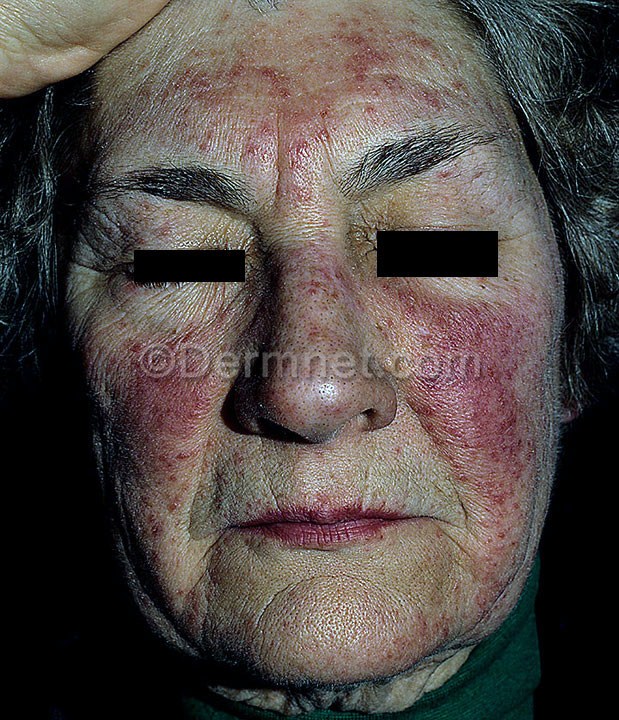
Disease: Acne and Rosacea Photos